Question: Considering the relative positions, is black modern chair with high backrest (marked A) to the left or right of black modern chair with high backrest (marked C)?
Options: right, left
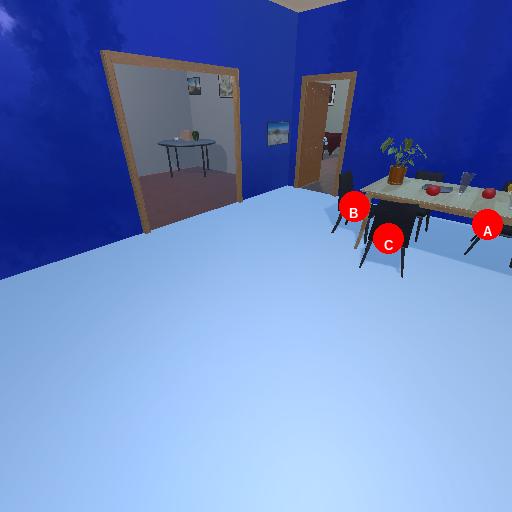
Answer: right